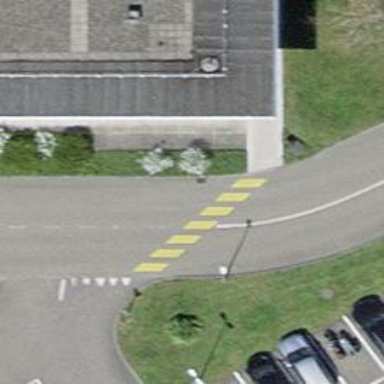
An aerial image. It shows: Zebra crossing on the road.